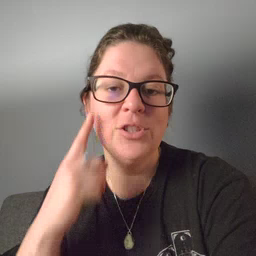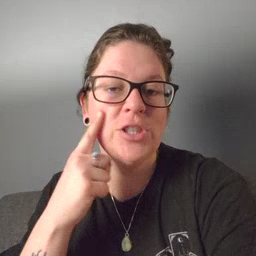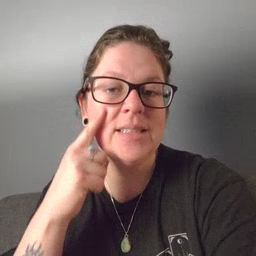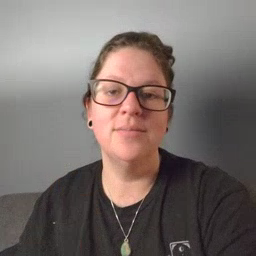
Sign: cheek